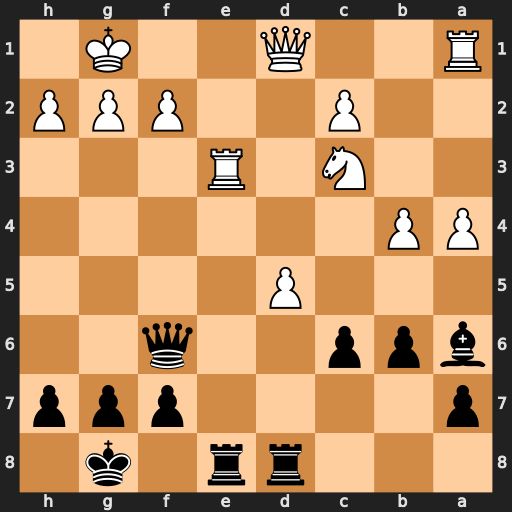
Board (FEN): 3rr1k1/p4ppp/bpp2q2/3P4/PP6/2N1R3/2P2PPP/R2Q2K1
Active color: b
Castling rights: -
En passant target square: -
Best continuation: Rxe3 fxe3 Qxc3